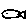
Label: fish